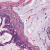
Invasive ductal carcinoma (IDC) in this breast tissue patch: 1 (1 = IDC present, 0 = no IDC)